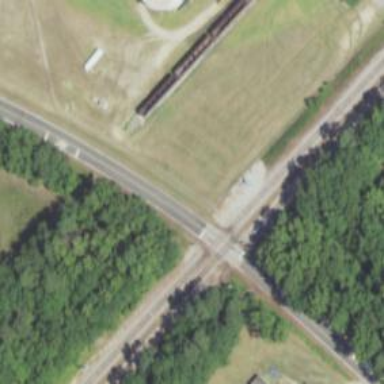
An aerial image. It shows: Level crossing along the railway.